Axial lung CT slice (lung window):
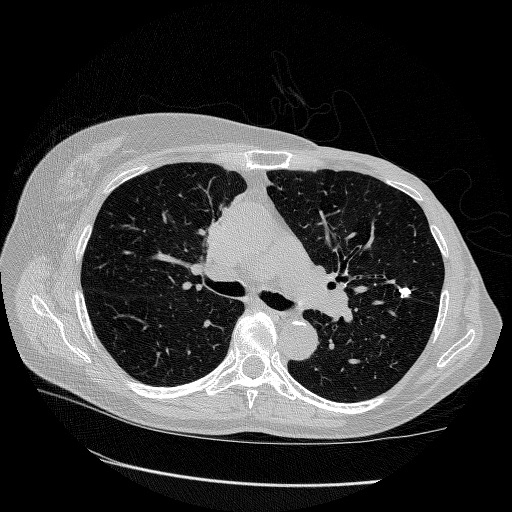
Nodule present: yes
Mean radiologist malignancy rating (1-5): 1.75